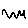
Label: zigzag